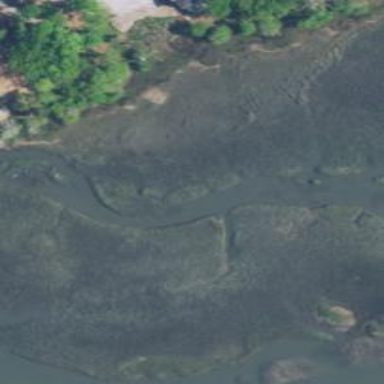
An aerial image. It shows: Wetland area.